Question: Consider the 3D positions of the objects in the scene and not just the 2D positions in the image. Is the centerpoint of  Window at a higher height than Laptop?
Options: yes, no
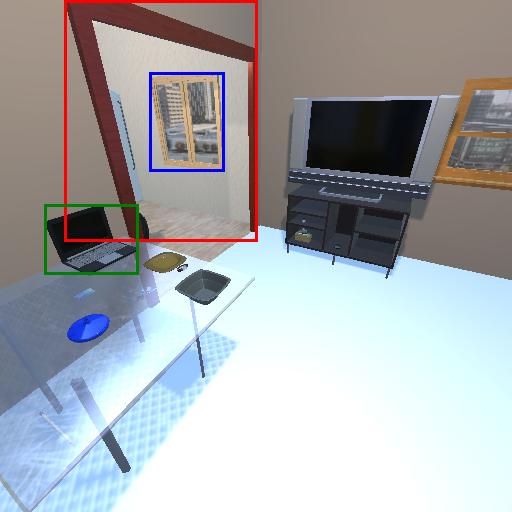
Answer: yes